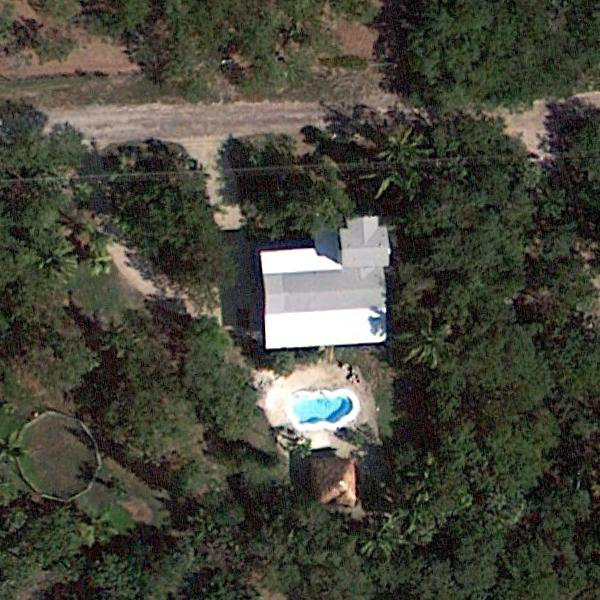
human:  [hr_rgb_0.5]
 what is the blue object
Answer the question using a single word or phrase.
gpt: pond